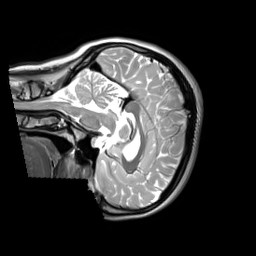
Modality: T2w
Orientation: sagittal
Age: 19
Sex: female
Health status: ill
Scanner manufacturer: siemens
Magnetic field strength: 3 T
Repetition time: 2.8 s
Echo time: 0.326 s